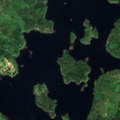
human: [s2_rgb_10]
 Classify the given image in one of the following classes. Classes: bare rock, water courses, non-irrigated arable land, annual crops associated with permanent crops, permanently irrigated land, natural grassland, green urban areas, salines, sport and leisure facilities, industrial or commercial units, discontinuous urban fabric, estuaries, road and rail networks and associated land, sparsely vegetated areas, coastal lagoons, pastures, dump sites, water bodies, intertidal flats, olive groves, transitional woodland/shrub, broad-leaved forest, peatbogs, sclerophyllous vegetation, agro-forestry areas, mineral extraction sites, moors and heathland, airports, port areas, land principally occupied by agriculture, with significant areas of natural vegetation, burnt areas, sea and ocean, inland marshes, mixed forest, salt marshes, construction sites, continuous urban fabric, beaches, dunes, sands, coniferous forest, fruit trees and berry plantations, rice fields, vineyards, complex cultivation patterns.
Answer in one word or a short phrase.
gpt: coniferous forest, mixed forest, water bodies